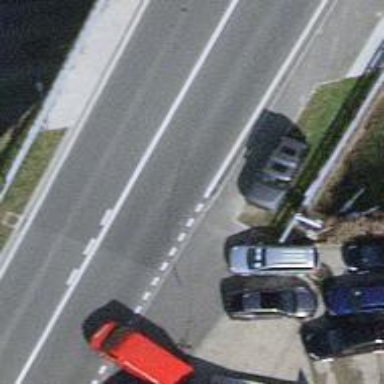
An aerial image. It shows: Primary highway with designated cycle lane on both sides.